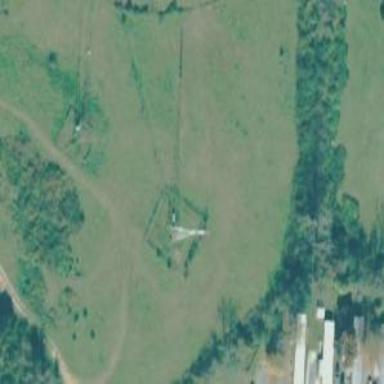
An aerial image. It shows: Mast tower used for communication.